Field crop: tomato
Growth stage: 1
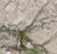
Species: cyperus